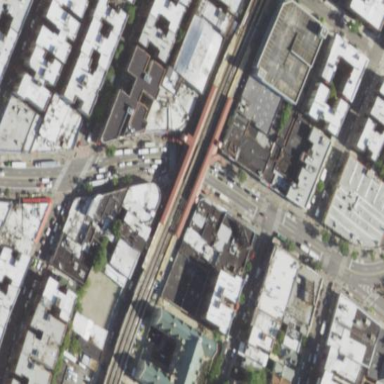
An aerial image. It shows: Bridge with platform for public transport and railway.